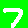
Digit: 7